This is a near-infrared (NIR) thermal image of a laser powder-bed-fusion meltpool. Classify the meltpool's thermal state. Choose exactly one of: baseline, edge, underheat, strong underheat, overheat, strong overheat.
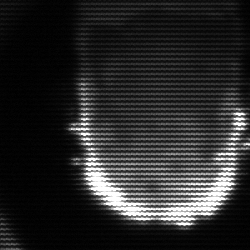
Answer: baseline